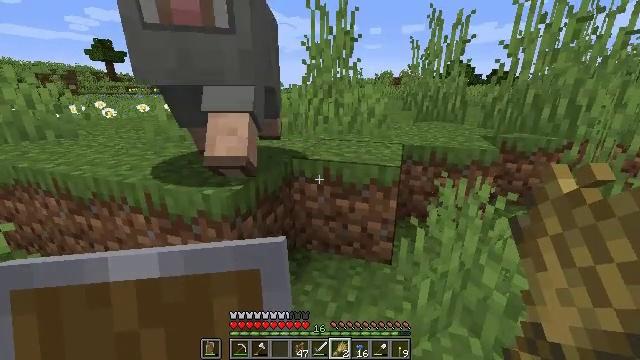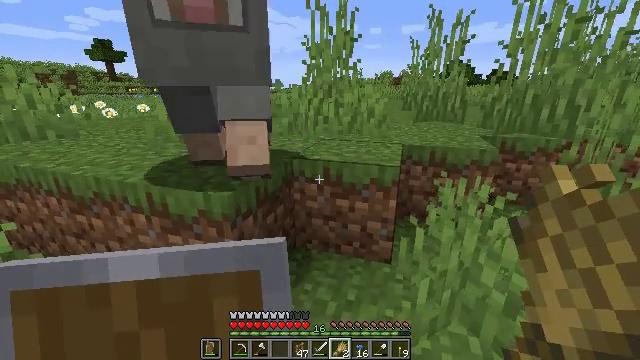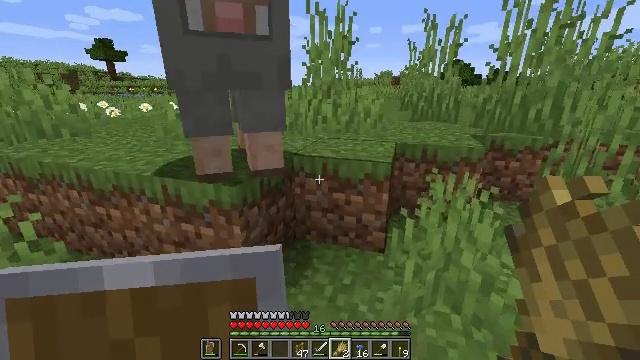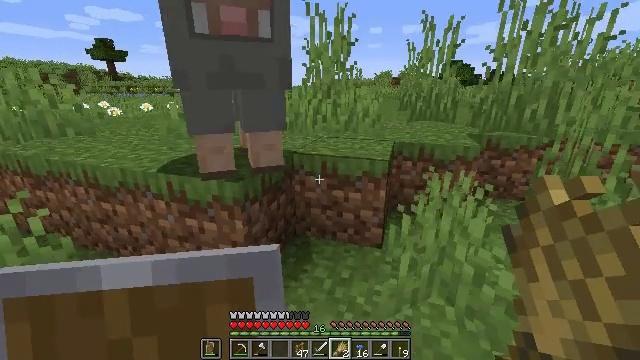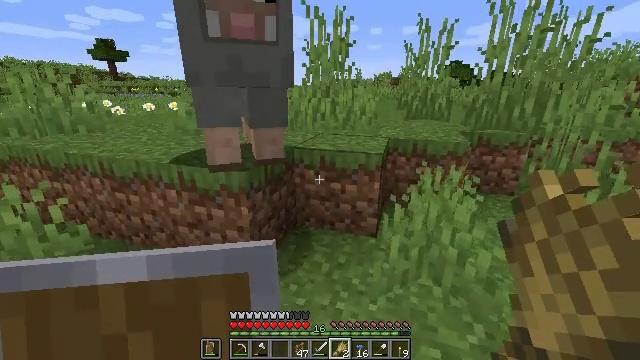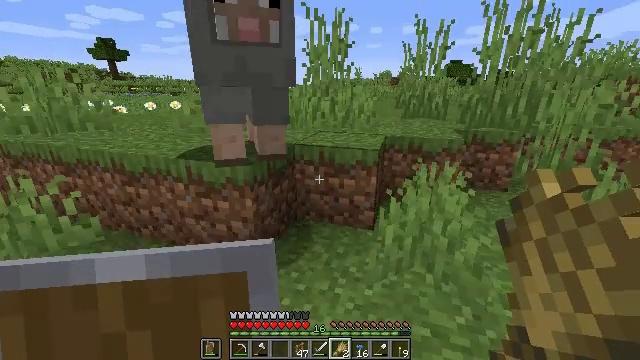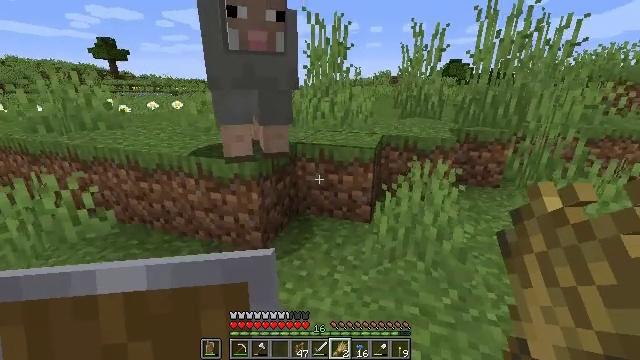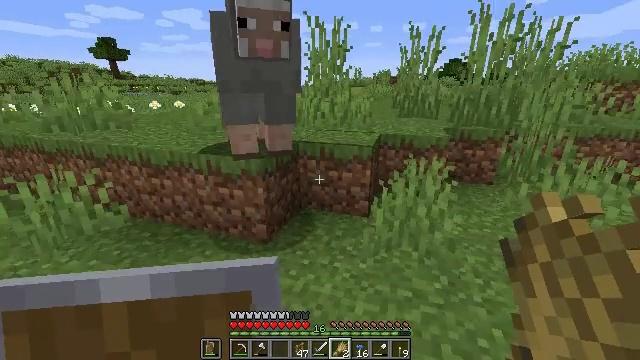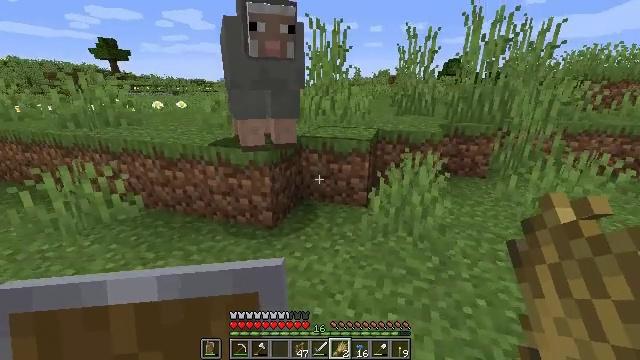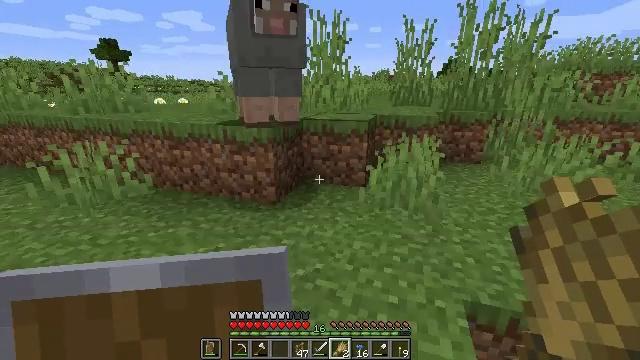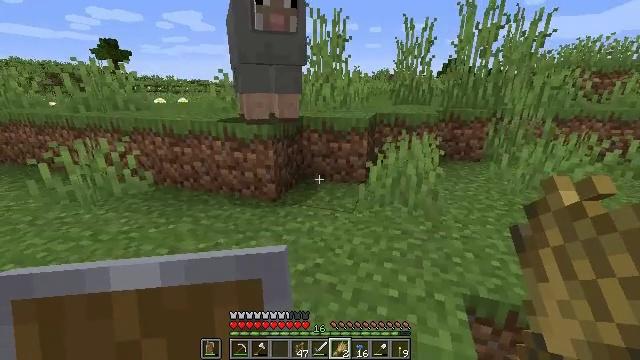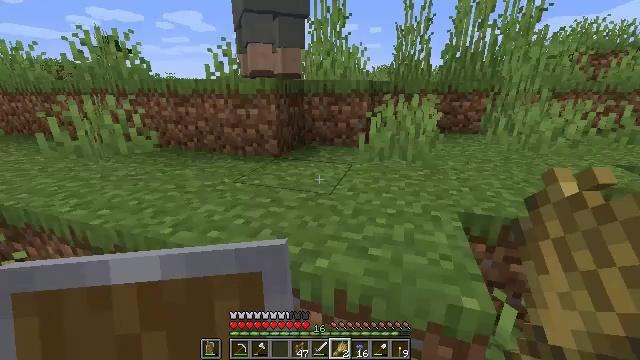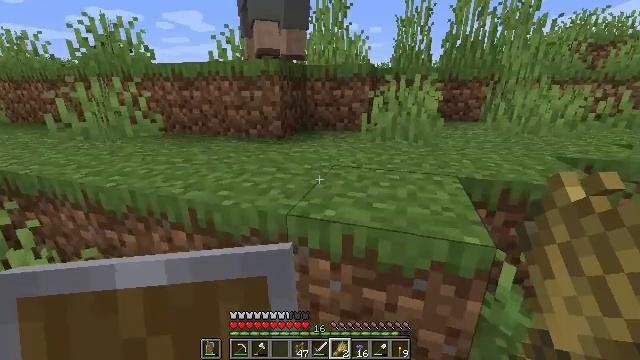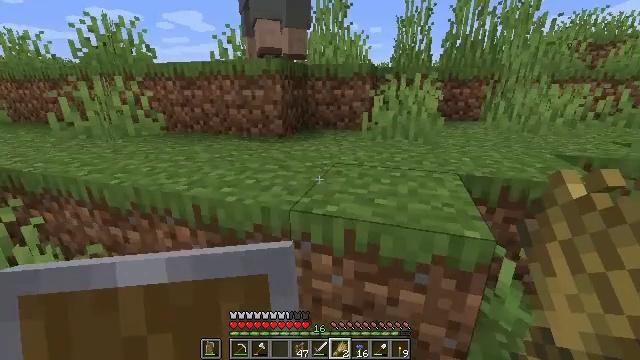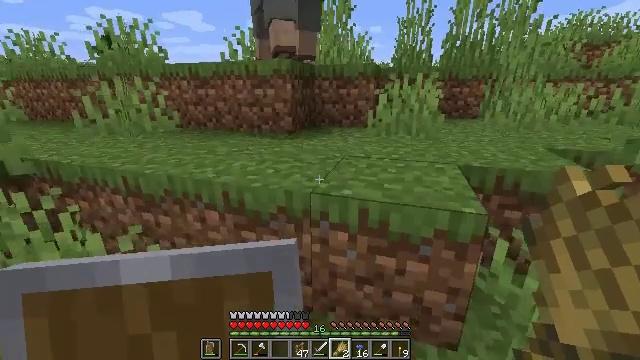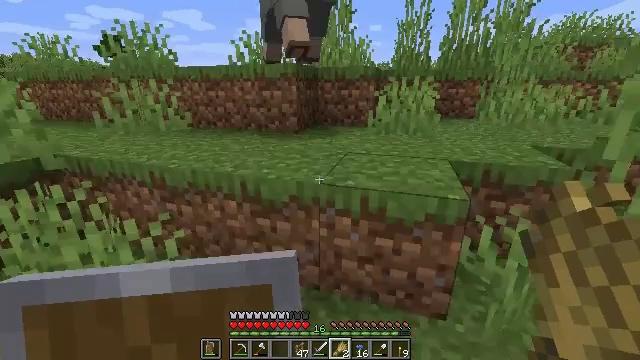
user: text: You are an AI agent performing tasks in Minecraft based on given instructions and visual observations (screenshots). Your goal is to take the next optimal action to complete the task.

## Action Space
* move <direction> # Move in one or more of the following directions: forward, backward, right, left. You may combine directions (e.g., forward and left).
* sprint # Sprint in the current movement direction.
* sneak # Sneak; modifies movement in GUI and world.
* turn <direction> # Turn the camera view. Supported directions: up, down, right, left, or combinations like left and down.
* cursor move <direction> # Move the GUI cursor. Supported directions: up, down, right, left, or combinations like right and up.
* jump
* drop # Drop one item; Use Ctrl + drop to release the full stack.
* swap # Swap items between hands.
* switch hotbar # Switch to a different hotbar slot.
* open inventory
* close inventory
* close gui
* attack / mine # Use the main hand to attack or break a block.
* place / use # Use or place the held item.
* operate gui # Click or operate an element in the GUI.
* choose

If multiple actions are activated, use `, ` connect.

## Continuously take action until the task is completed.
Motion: motion action
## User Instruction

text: Interact with the crafting table to craft an iron hoe.
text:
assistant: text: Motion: move back
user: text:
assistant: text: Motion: move back
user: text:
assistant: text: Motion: move back
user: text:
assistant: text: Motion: move back
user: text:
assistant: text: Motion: move back
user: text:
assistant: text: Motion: move back
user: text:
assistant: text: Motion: move back
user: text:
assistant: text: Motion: move back
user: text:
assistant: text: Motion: move back
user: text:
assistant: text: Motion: move back
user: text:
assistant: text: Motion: move back and move left
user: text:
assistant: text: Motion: move back and move left
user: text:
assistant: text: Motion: move back and move left
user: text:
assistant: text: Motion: move back
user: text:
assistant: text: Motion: move back
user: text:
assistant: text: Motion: move back
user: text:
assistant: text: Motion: move back
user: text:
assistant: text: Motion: move back
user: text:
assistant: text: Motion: move back
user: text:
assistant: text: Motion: no_op
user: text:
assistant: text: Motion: no_op
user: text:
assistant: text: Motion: no_op
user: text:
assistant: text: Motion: no_op
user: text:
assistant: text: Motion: no_op
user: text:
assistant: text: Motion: no_op
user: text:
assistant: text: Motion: move back
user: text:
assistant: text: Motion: move back
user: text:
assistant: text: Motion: move back, turn right and up
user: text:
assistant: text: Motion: move back, turn right and up
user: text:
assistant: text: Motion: move back, turn right and up